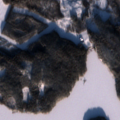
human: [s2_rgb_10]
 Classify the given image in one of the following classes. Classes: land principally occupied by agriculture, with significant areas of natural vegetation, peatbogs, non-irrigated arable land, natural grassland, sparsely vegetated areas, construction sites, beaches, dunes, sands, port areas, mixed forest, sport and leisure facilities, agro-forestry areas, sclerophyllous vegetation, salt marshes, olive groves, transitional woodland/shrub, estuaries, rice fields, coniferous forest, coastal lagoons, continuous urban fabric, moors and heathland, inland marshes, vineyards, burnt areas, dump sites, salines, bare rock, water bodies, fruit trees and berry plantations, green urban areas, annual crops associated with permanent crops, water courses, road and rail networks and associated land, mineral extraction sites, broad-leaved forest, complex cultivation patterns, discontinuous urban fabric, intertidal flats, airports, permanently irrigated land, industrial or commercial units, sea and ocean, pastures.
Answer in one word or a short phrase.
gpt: non-irrigated arable land, coniferous forest, mixed forest, water bodies